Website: apple-inc
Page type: account-selection
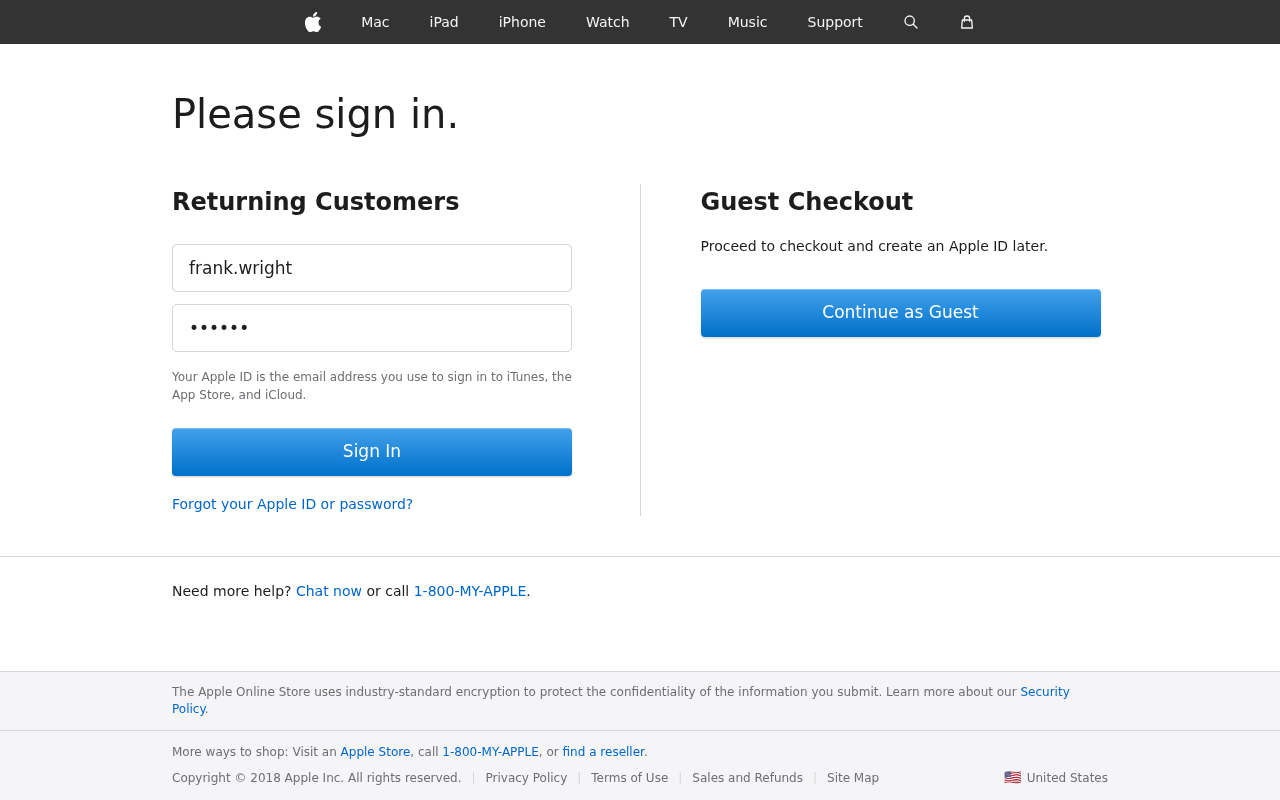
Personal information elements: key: PII_LOGIN_USERNAME
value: frank.wright